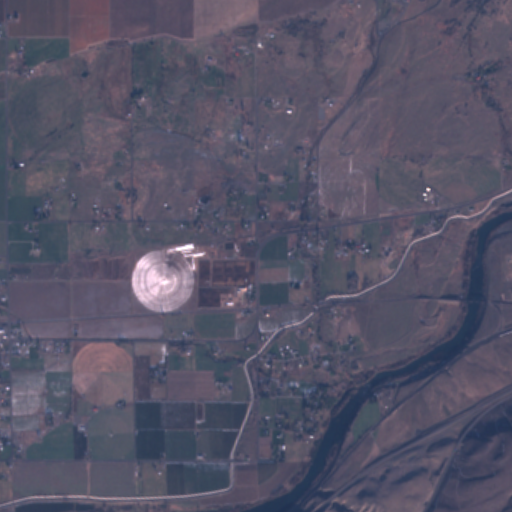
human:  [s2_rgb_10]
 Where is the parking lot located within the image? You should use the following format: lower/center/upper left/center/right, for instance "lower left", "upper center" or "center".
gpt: There is no parking lot in the image.